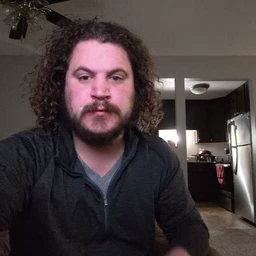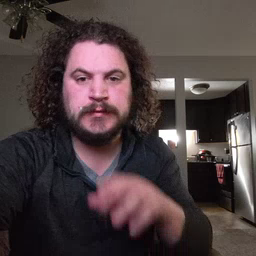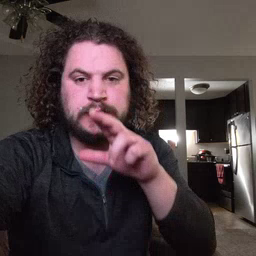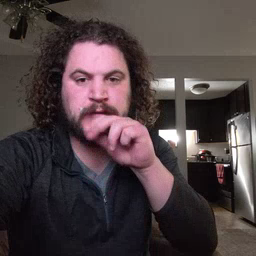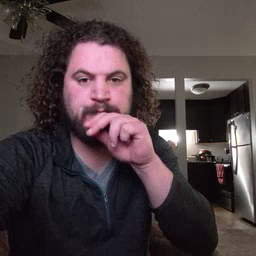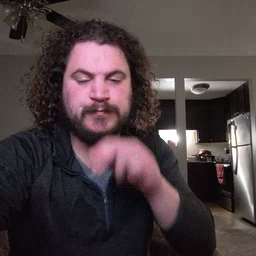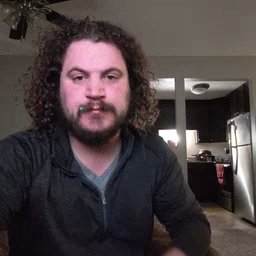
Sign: duck